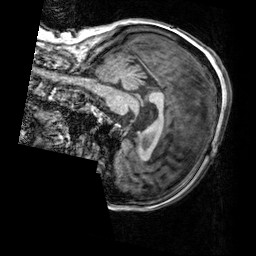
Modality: T1w
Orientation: sagittal
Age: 67
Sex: female
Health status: healthy
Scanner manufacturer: siemens
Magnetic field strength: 3 T
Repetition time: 2.3 s
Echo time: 0.00303 s